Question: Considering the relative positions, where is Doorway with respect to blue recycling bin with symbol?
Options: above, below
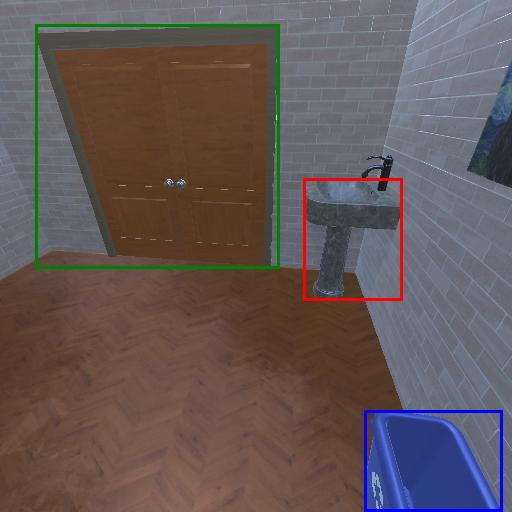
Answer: above